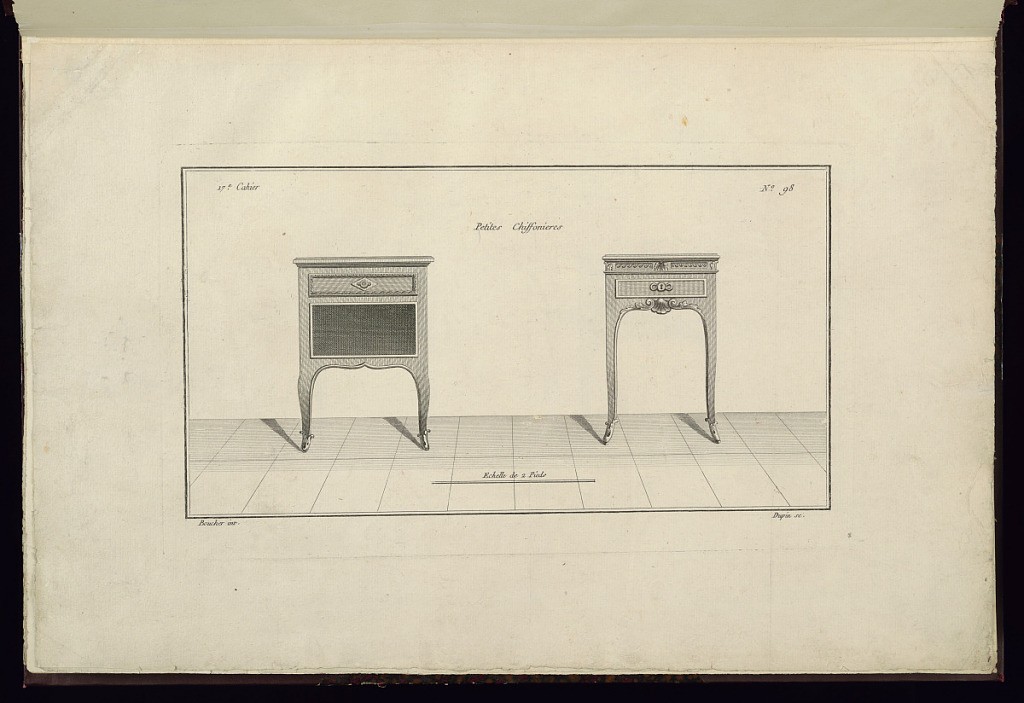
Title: Petites Chiffonieres
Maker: Juste-François Boucher, French, 1736 – 1782
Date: ca. 1775
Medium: Engraving on off white laid paper
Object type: Print
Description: Designs for two small sets of drawers, decorated with ornament motifs including lamb tongue, acanthus leaves, wave pattern, and scallop shell. The plate is signed